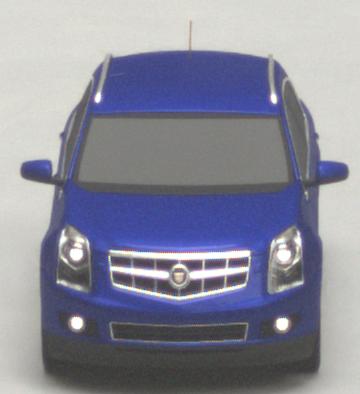
Make: Cadillac
Model: SRX 3.0 V6
Detailed model: SRX (II)
Model produced from: 2010/12
Model produced until: 2012/01
Doors: 5
Color: blue
Road condition: dry road
Daytime: midday
Contrast: medium contrast